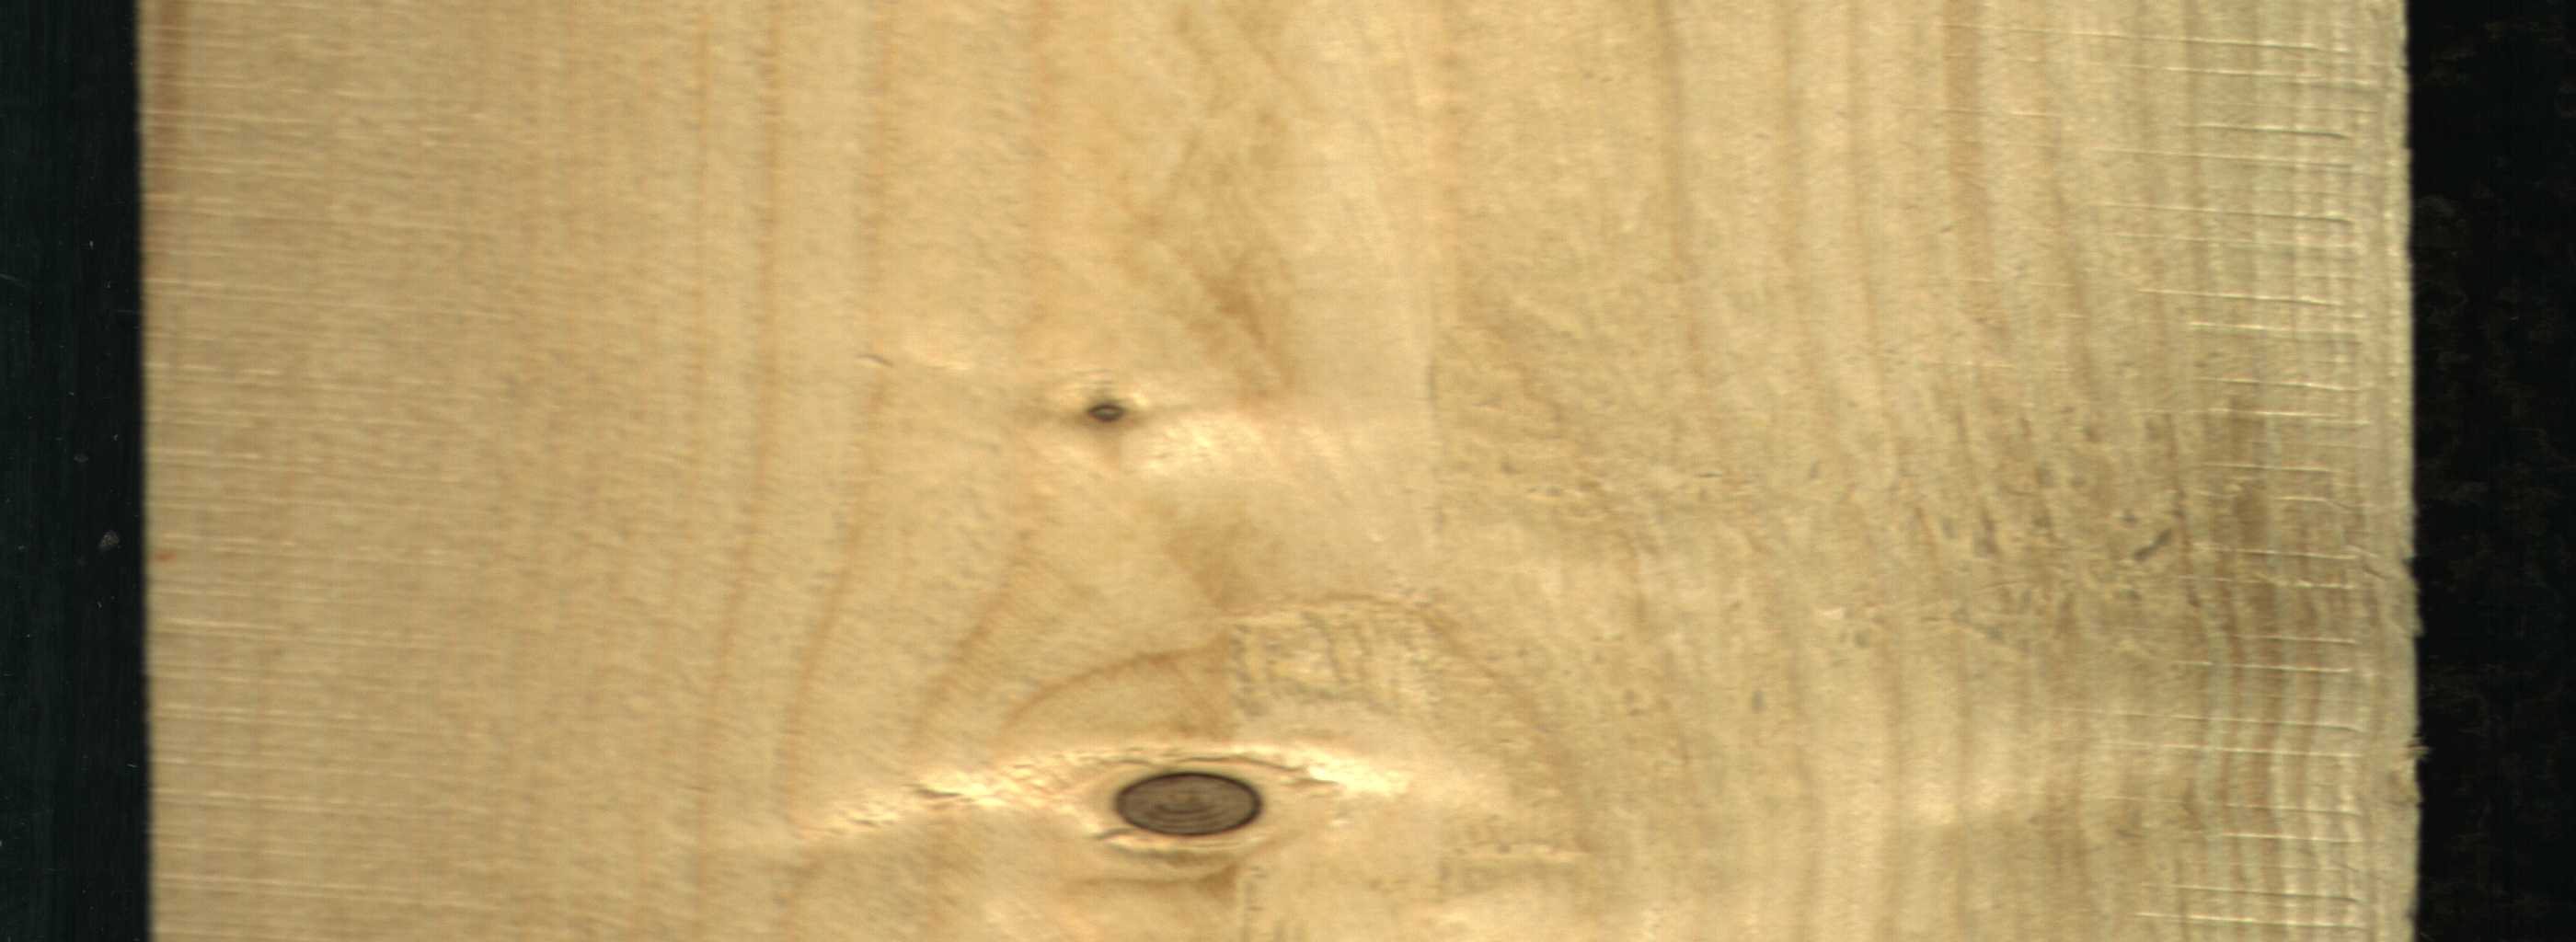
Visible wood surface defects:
Live_Knot
Live_Knot